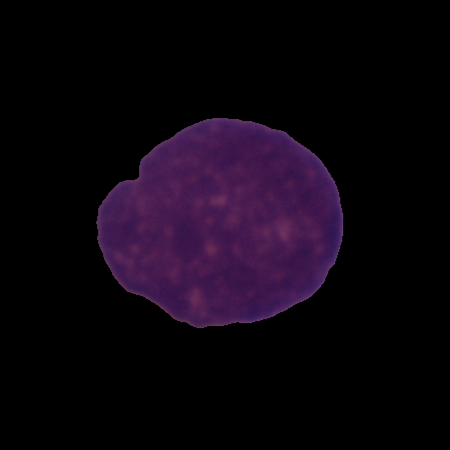
Label: cancer